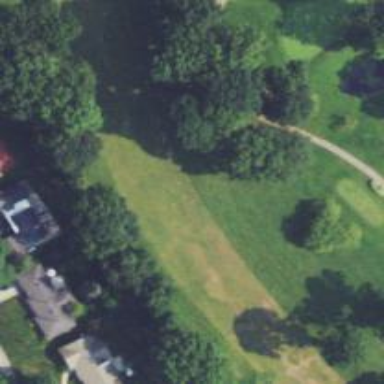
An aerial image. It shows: Grassy area designated as golf fairway.